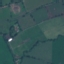
Land use / land cover: Pasture